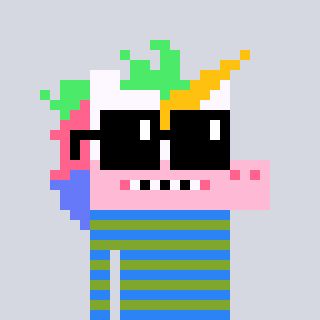
a pixel art character with square black sunglasses, a unicorn-shaped head and a slimegreen-colored body on a cool background